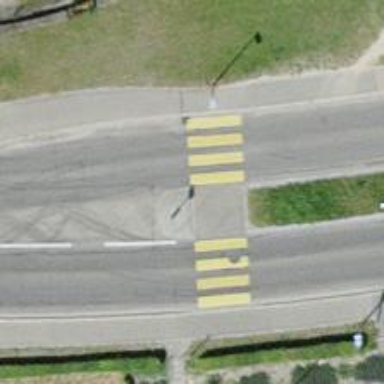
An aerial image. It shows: Zebra crossing with uncontrolled intersection and pedestrian island.